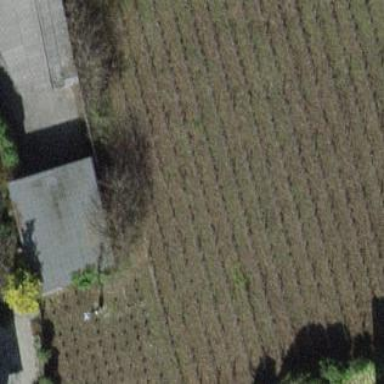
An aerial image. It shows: Beautiful vineyard in the countryside.